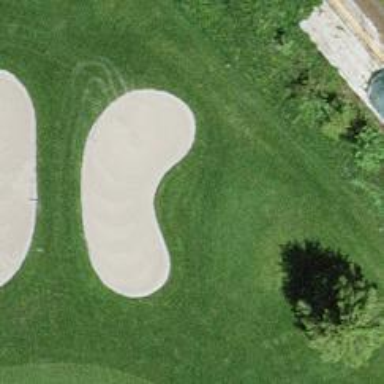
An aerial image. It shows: Golf bunker filled with natural sand.